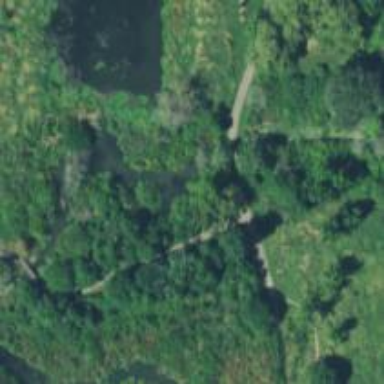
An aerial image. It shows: Path on bridge.